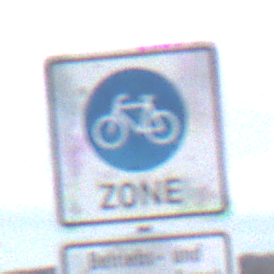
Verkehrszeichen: BeginnFahrradzone
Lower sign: BesondereFahrzeugeUndTransportgueter9
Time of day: MorningAfternoon
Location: Outdoor (Suburban)
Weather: Overcast
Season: NotSpecified
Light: Natural